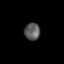
Tissue: prostate
Cell type: T cells
Senescence score: 0.8665
Nuclear area (px): 269
Mean DAPI intensity: 89.082